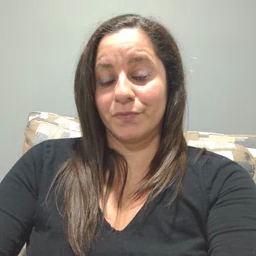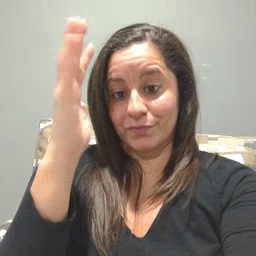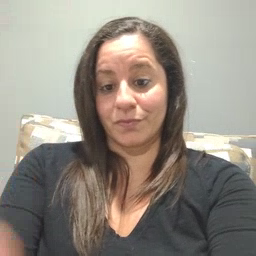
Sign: tree